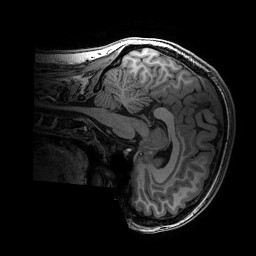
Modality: T1w
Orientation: sagittal
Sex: female
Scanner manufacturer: ge
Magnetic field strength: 3 T
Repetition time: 0.007664 s
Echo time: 0.00342 s